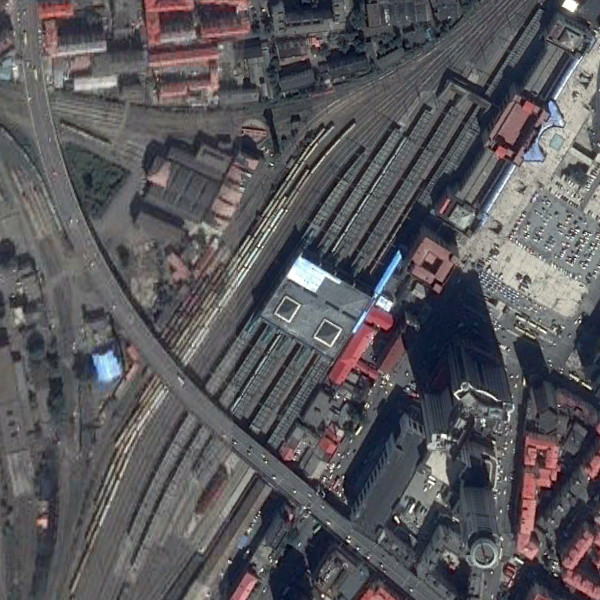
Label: RailwayStation